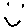
Label: smiley face